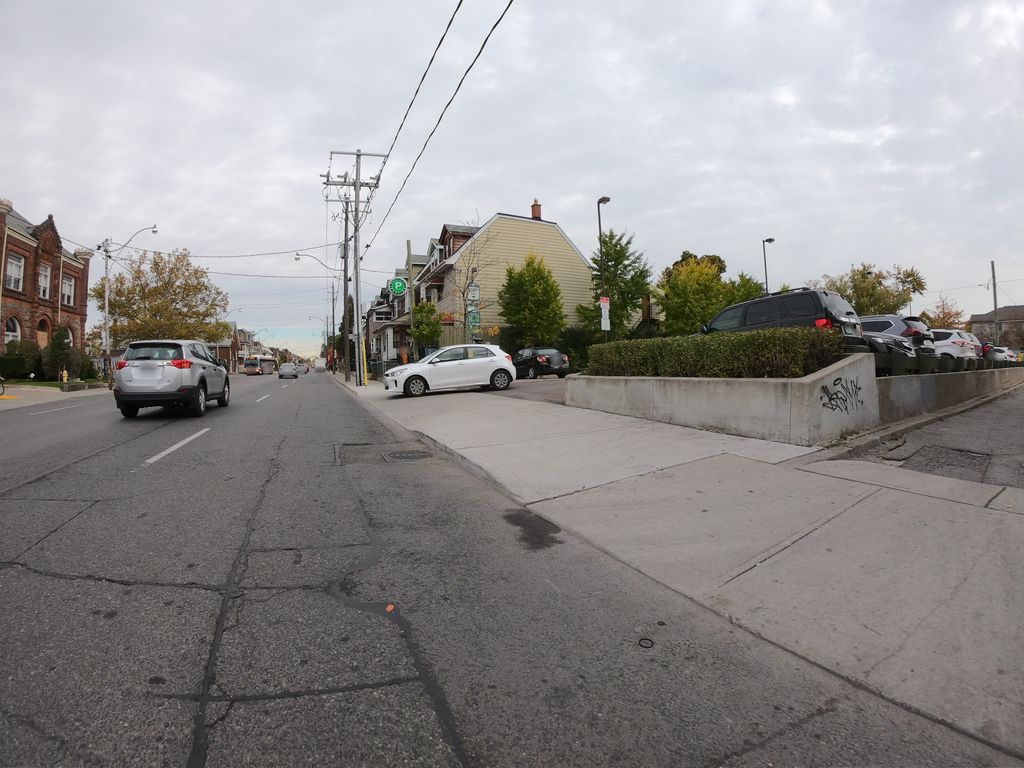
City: toronto